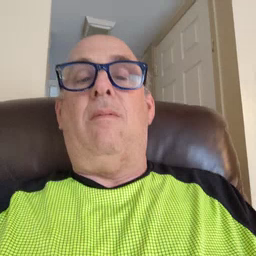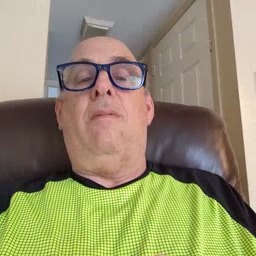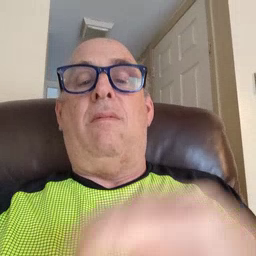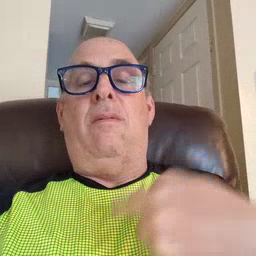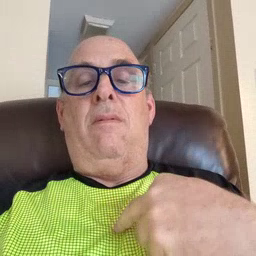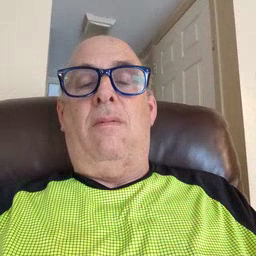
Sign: have